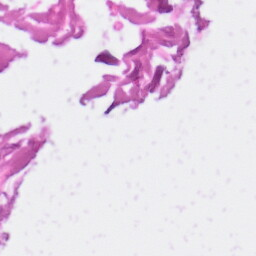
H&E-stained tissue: Skin